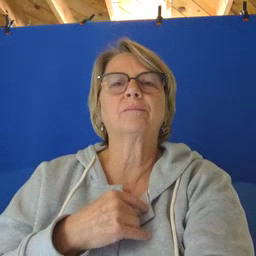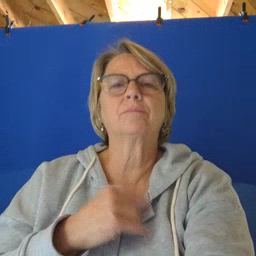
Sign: why